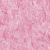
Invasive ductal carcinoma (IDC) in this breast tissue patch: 0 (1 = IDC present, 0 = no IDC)